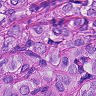
Metastatic tissue present: yes